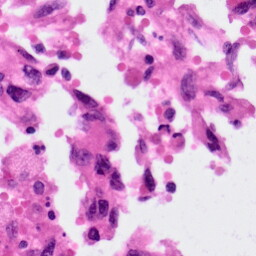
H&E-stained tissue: Lung